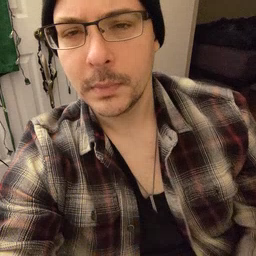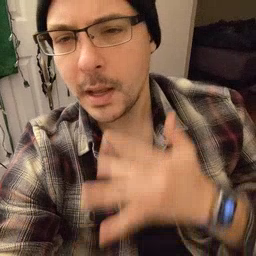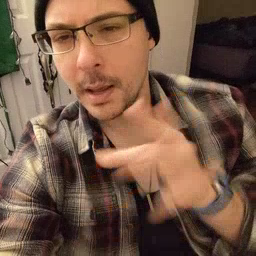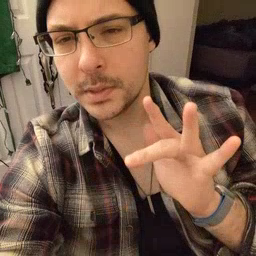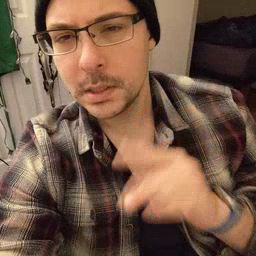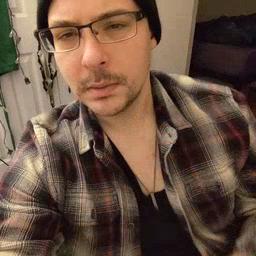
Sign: empty